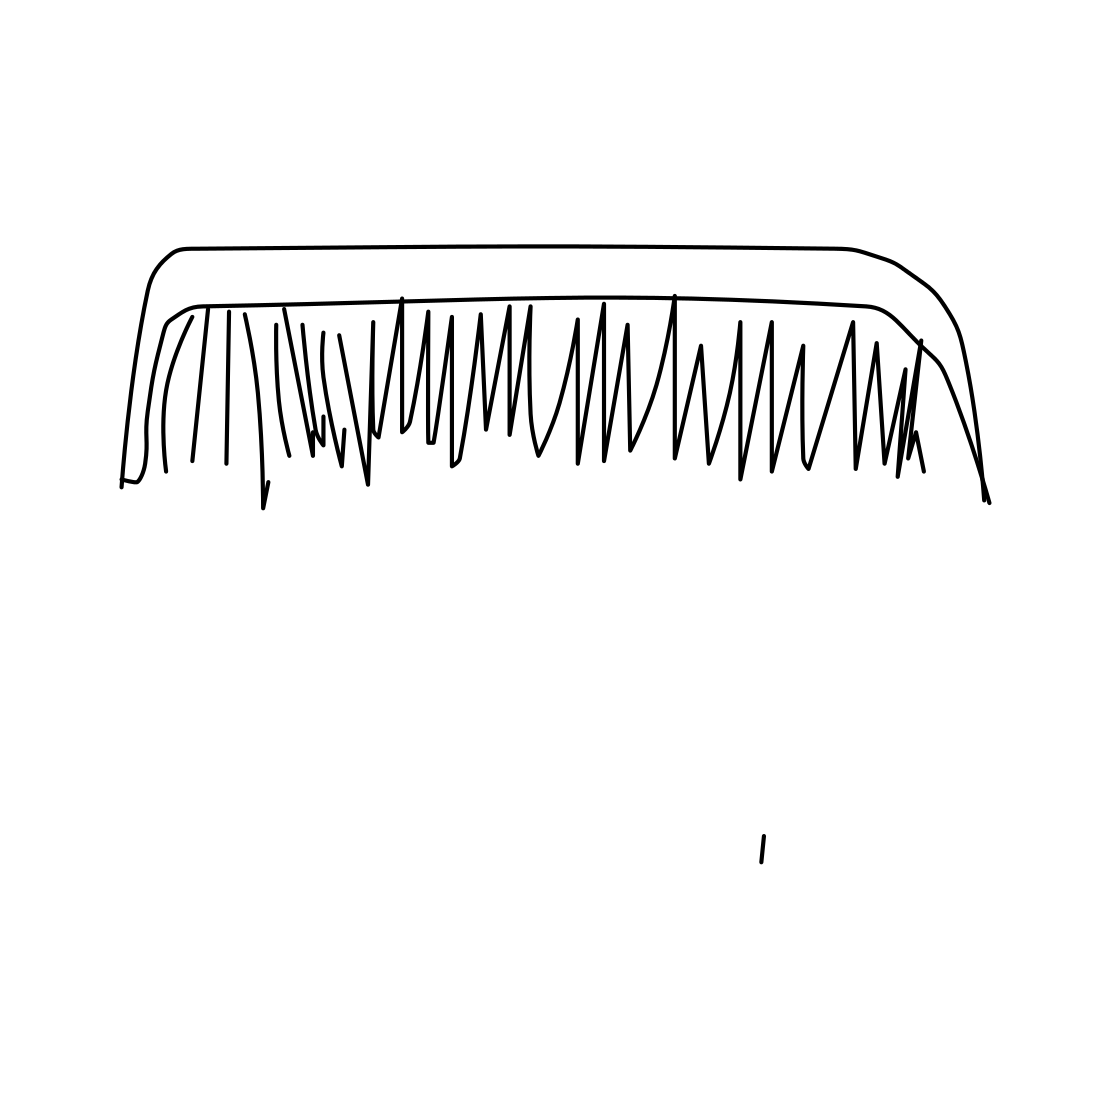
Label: comb